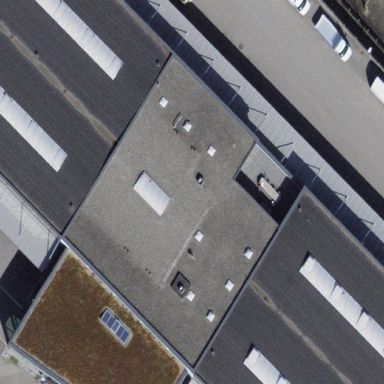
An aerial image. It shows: Industrial building.